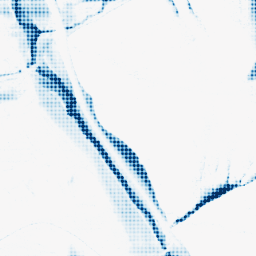
Category: morphological
Decomposition family: morphological_rect
Decomposition parameters: operation: closing
width: 50
height: 3
Upsampling method: sinc_blackman
Upsampling parameters: scale: 8
kernel_size: 8
Upsampling scale: 8